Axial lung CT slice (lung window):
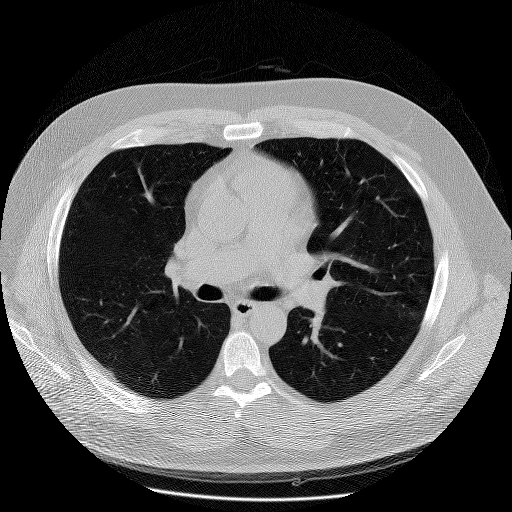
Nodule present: no